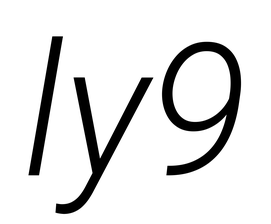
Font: Roboto-Italic_Light_Italic